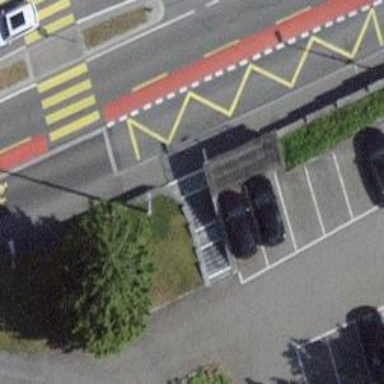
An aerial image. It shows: Set of steps on the road.